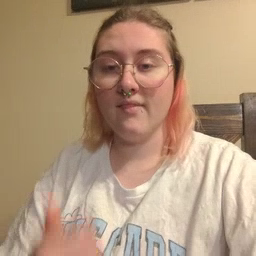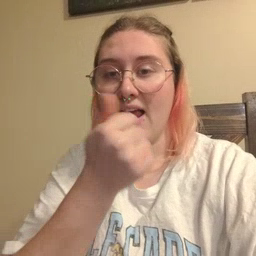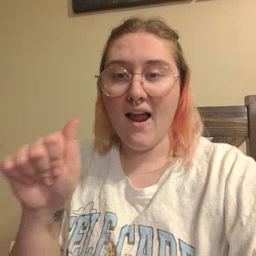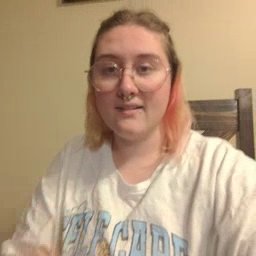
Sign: any